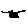
Label: fish